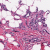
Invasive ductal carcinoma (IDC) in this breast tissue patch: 1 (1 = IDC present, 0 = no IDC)